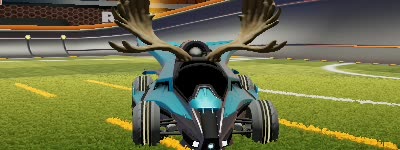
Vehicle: aftershock